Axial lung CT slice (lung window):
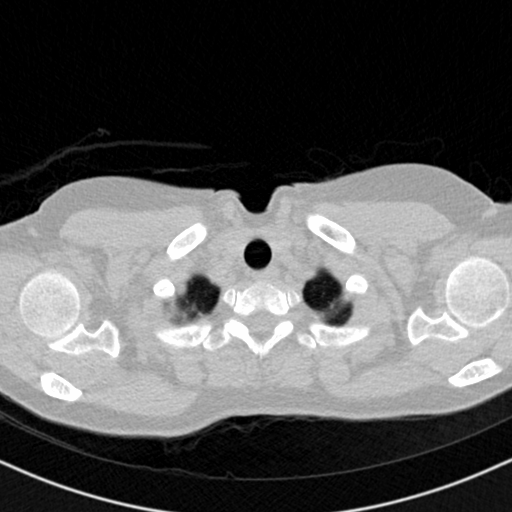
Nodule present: no